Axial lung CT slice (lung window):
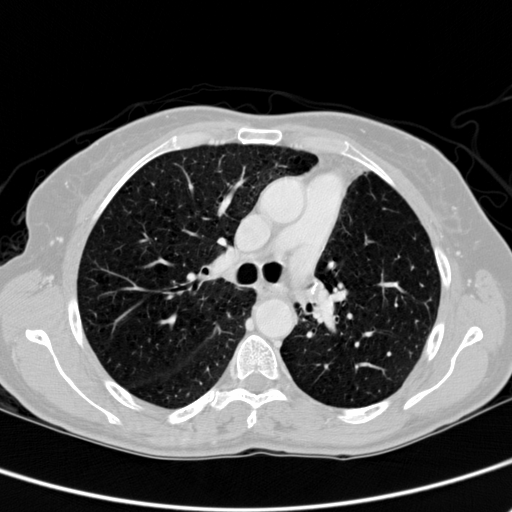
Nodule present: no